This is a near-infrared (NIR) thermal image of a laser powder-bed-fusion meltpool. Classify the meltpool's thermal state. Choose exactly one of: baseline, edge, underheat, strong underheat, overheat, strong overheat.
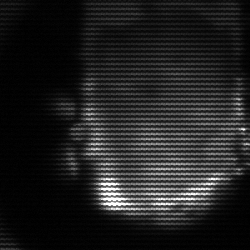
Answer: baseline